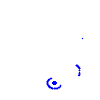
Particle: pion